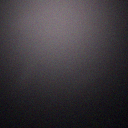
Screen state: off